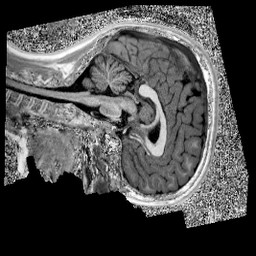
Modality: UNIT1
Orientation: sagittal
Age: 9
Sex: female
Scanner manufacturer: siemens
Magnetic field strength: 3 T
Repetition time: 4 s
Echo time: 0.00303 s